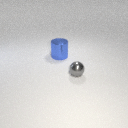
small gray metal sphere in front of large blue metal cylinder